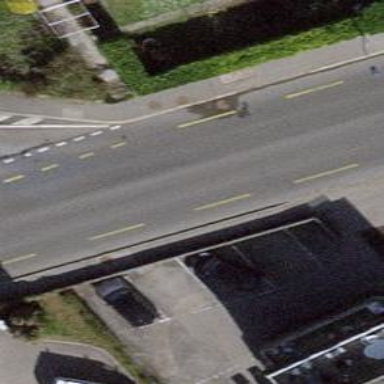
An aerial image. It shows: Primary road with asphalt surface and designated cycle lane.